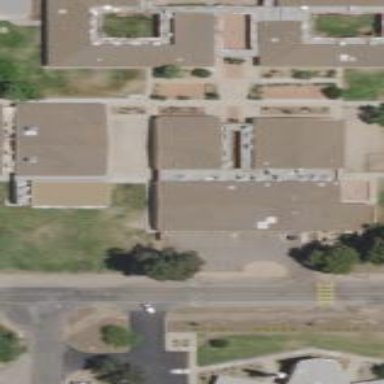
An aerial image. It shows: School building.